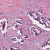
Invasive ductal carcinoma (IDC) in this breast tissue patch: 1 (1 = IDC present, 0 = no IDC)